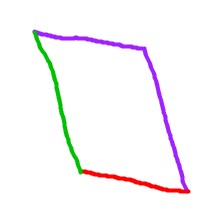
Shape: parallelogram